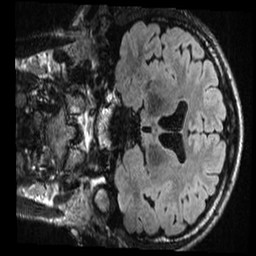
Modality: T1w
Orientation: coronal
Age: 25
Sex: male